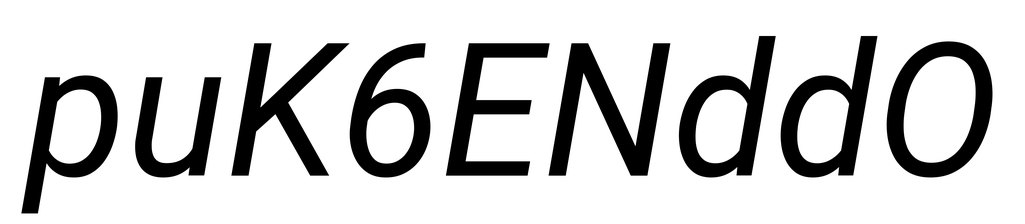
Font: Roboto-Italic_Italic